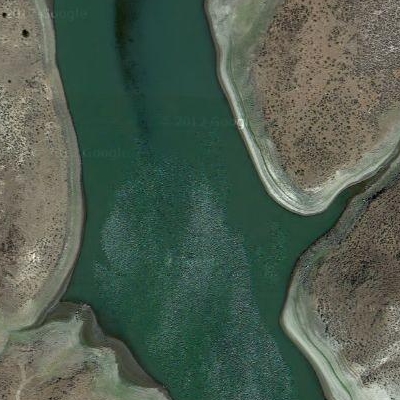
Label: dRiverLake